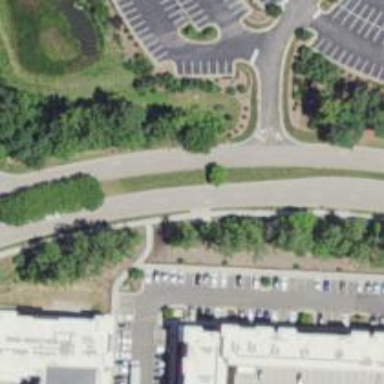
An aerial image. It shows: Secondary road with separate asphalt sidewalk.